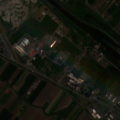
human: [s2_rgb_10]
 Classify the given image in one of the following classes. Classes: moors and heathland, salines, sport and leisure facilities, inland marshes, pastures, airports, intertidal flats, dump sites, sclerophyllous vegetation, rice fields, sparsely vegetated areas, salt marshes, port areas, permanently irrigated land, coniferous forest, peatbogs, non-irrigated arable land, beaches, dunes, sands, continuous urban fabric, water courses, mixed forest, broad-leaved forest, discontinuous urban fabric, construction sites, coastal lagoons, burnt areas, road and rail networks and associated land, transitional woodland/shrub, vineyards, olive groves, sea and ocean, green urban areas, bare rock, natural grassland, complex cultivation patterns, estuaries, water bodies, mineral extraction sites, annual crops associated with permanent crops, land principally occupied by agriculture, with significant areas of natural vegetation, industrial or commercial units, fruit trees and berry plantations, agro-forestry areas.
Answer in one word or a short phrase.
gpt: industrial or commercial units, dump sites, non-irrigated arable land, complex cultivation patterns, transitional woodland/shrub, water courses